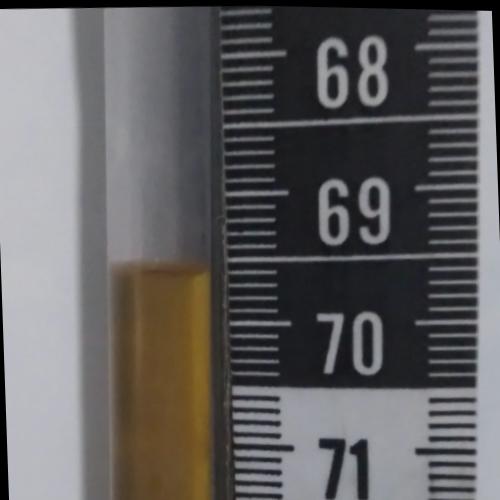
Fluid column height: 69.6 cm